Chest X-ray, AP view. Patient: 44 years old, sex F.
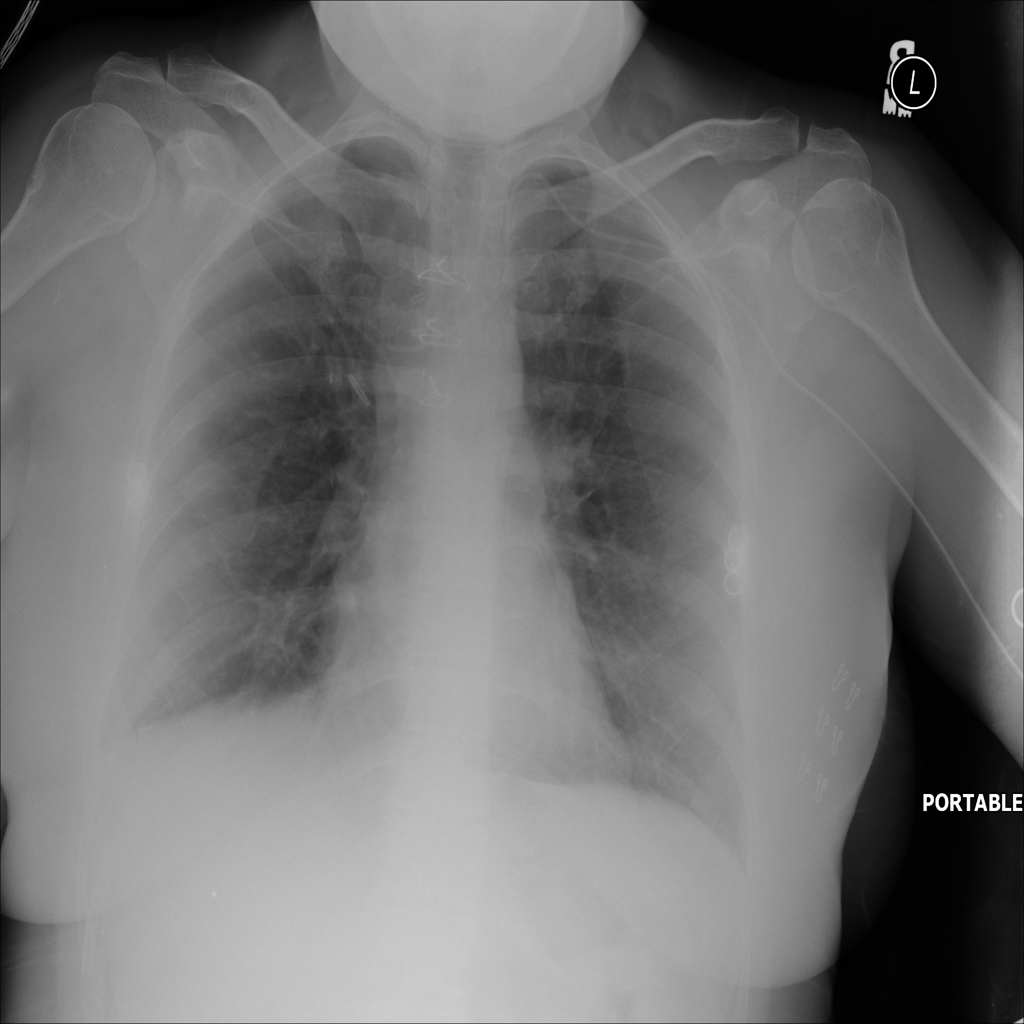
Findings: No Finding